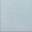
Piece: xx